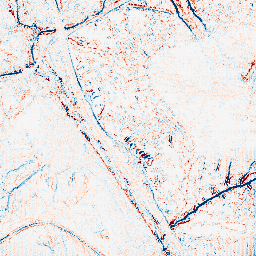
Category: edge_preserving
Decomposition family: median
Decomposition parameters: size: 5
Upsampling method: fft_zeropad
Upsampling parameters: scale: 4
Upsampling scale: 4